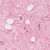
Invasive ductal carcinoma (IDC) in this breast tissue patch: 0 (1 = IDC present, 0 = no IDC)